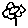
Label: flower